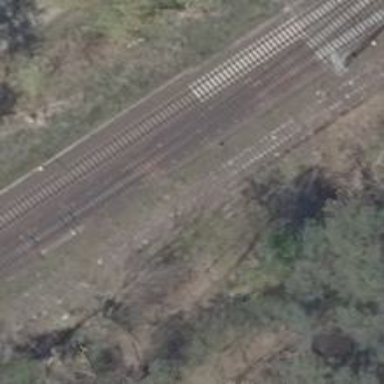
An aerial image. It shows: Railway track with contact line for electrification.